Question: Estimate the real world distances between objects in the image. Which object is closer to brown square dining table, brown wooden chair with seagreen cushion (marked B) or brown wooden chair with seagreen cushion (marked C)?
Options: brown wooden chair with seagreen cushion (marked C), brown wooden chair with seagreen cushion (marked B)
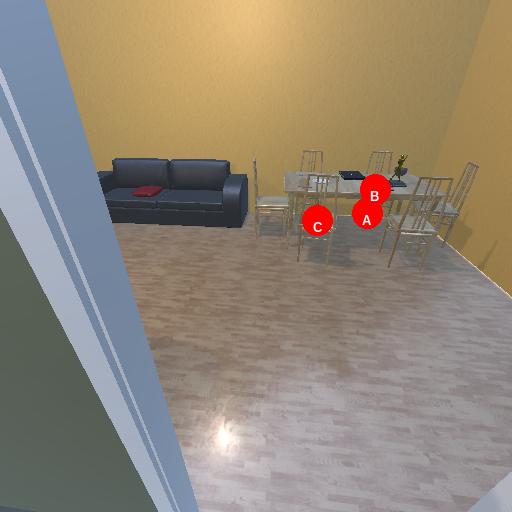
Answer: brown wooden chair with seagreen cushion (marked C)